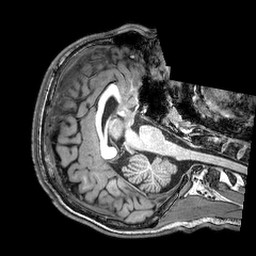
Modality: T1w
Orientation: axial
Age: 21
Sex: male
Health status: healthy
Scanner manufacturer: philips
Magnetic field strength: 3 T